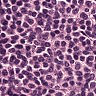
Metastatic tissue present: no